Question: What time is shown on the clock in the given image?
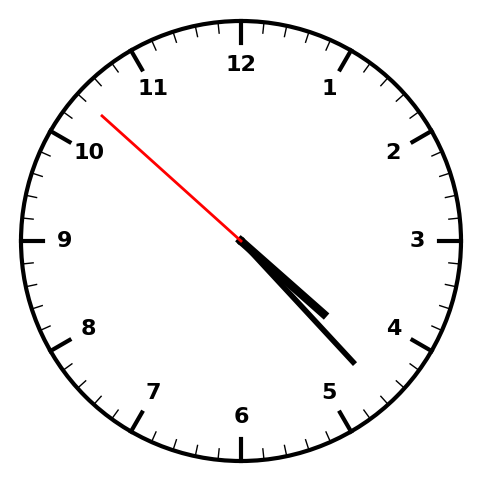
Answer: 04:22:52